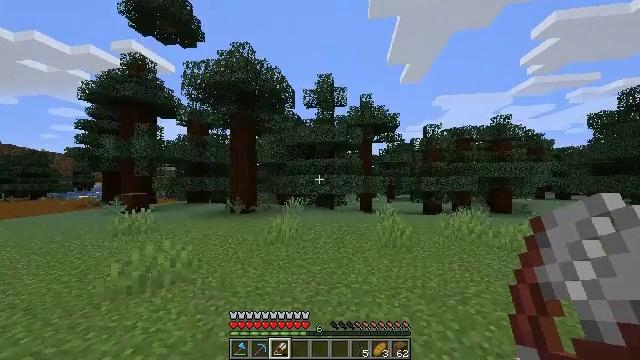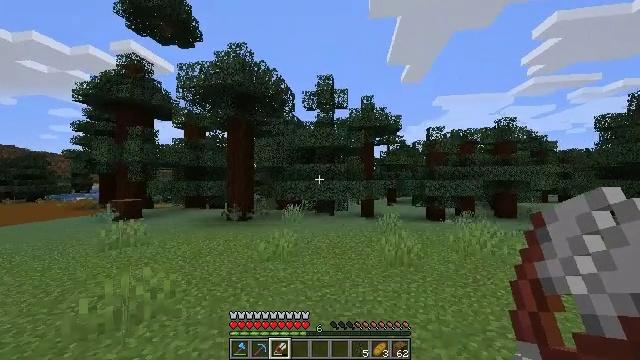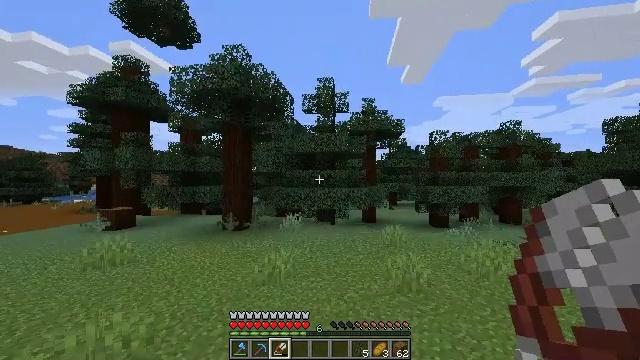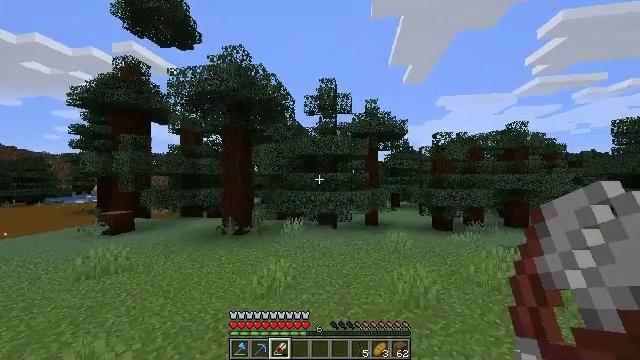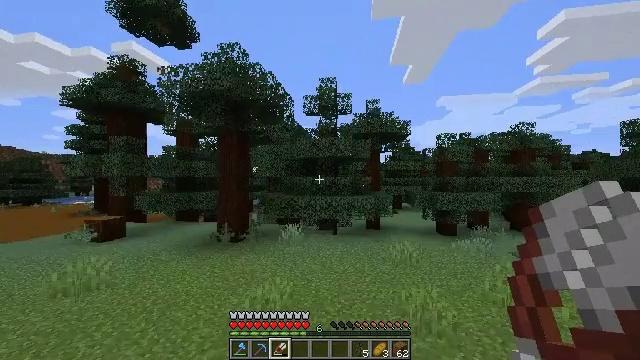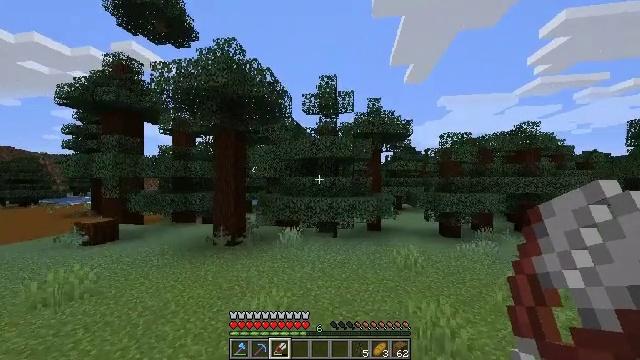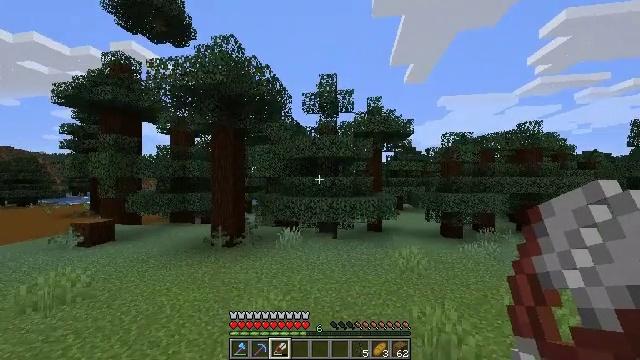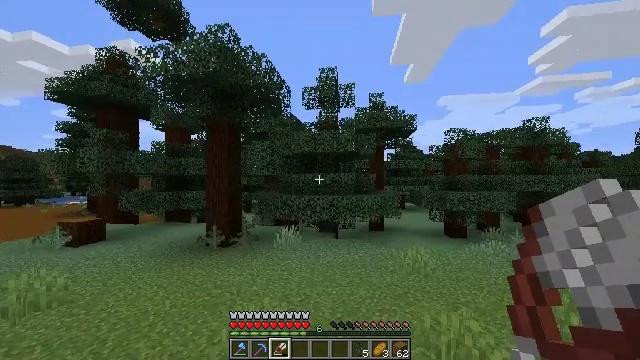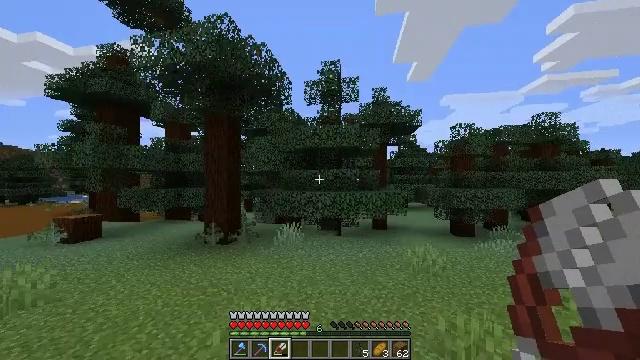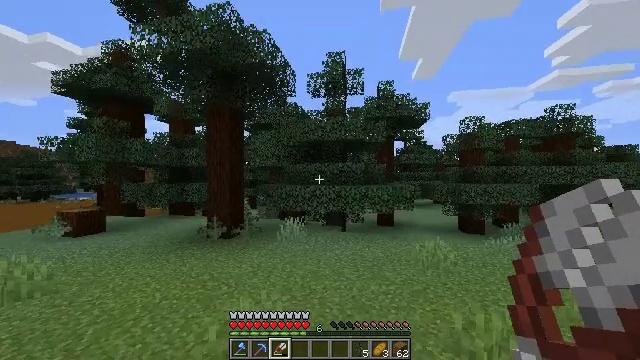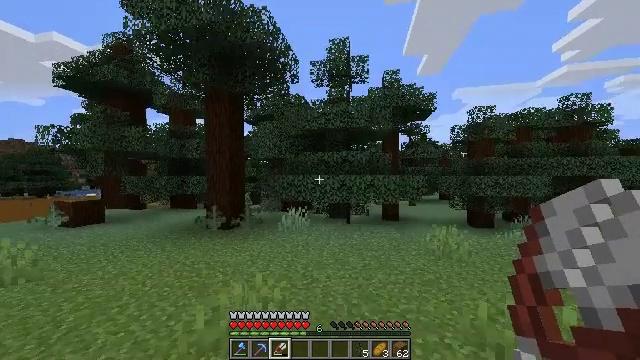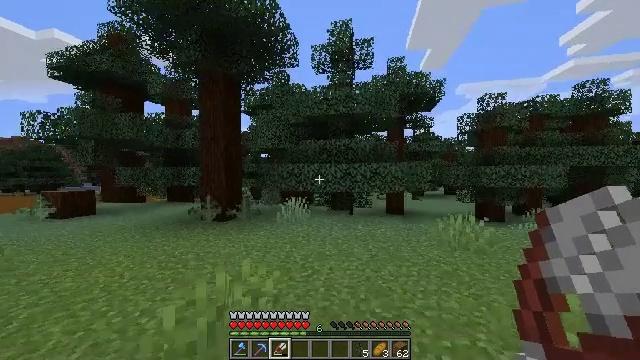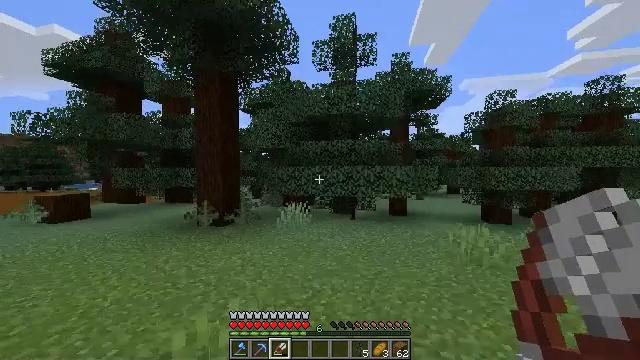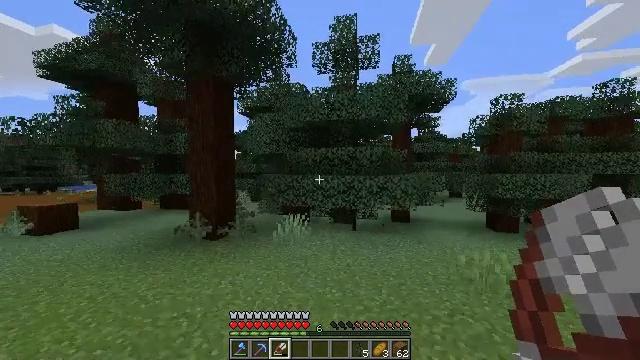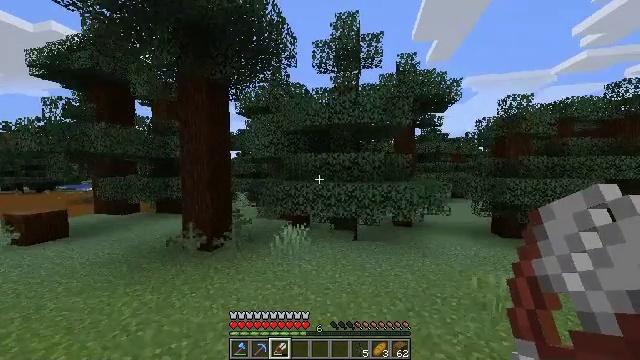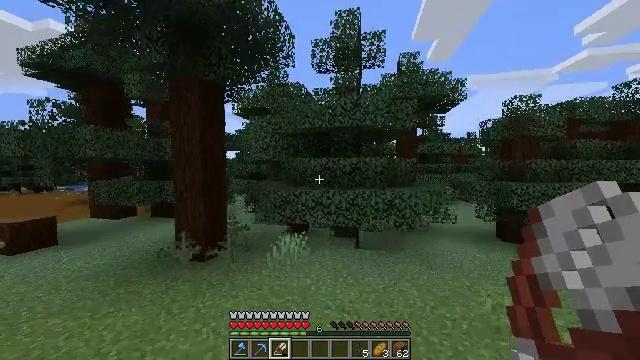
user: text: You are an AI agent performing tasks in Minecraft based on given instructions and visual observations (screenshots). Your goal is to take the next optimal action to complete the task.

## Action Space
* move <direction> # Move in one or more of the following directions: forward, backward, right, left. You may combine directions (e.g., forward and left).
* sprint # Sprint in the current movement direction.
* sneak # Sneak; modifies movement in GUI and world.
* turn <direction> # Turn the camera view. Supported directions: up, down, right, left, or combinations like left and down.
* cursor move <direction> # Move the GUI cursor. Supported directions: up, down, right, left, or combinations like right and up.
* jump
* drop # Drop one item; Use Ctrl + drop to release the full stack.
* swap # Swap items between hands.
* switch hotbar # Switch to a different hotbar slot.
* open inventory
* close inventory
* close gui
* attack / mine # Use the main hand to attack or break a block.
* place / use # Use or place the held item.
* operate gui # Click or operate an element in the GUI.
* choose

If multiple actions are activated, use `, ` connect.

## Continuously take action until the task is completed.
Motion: motion action
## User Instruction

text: Punch the spruce leaves to get saplings.
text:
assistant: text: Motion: move forward, sprint, jump
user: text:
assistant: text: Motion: move forward, sprint, jump
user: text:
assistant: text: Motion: move forward, sprint, jump
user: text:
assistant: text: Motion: move forward, sprint, jump
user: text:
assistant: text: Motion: move forward, sprint, jump
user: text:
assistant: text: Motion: move forward, sprint, jump
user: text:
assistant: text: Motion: move forward, sprint, jump
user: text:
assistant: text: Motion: move forward, sprint, jump
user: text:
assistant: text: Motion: move forward, sprint, turn left, jump
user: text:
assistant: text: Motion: move forward, sprint, jump
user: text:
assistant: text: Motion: move forward, sprint, jump
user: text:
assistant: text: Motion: move forward, sprint, jump
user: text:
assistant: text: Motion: move forward, sprint, jump
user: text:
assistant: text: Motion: move forward, sprint, jump
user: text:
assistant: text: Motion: move forward, sprint, jump
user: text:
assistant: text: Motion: move forward, sprint, jump
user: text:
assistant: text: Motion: move forward, sprint, jump
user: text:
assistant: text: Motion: move forward, sprint, jump
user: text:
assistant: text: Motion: move forward, sprint, turn right, jump
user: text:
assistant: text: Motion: move forward, sprint, turn right, jump
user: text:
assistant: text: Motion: move forward, sprint
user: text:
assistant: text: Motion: move forward, sprint, turn left and up
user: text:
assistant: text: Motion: move forward, sprint, turn left
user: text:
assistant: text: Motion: move forward, sprint
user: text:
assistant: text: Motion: move forward, sprint, turn right, attack / mine
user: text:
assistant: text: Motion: move forward, sprint, turn right and up, attack / mine
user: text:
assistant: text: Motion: move forward, sprint, turn right and up, attack / mine
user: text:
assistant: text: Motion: move forward, sprint, turn right, attack / mine
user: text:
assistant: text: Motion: move forward, sprint, turn right, attack / mine
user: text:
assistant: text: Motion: move forward, sprint, turn right, attack / mine